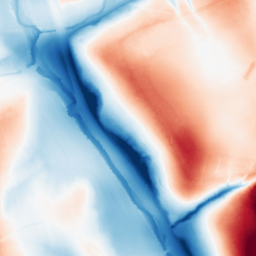
Category: classical
Decomposition family: gaussian_anisotropic
Decomposition parameters: sigma_x: 50
sigma_y: 2
Upsampling method: quintic
Upsampling parameters: scale: 2
Upsampling scale: 2